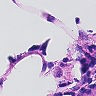
Metastatic tissue present: no